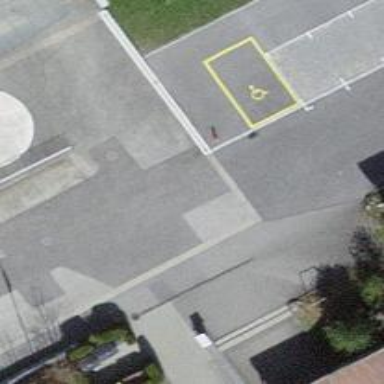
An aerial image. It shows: Kerb serving as barrier.